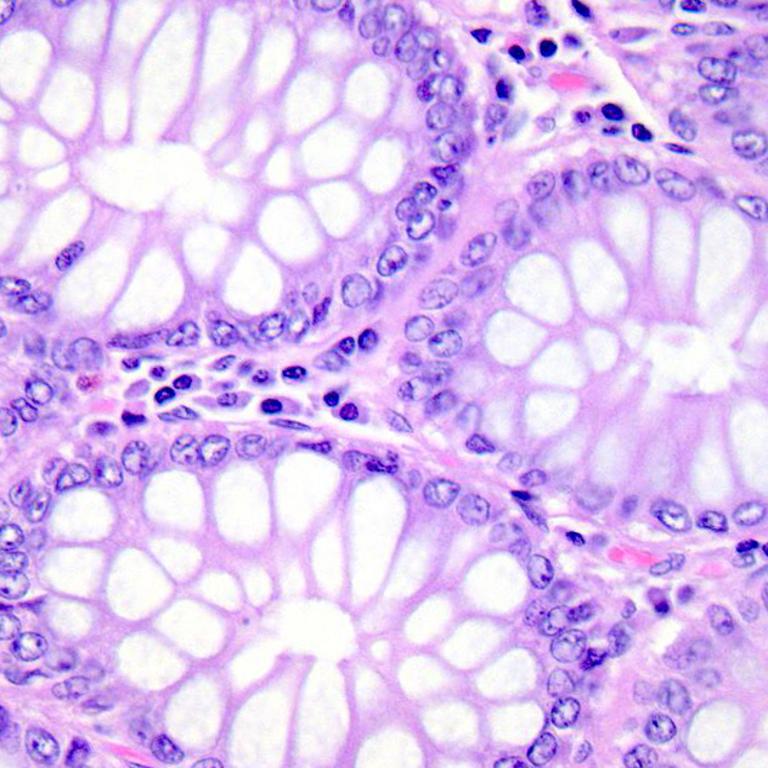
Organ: colon
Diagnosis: benign